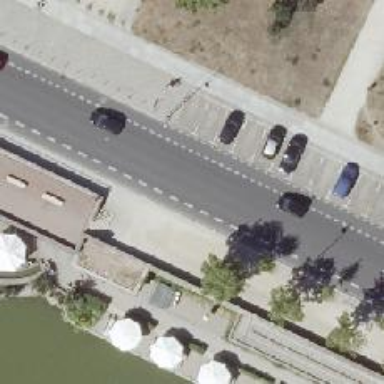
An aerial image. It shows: Tertiary road with asphalt surface and lane for cyclists on both sides.